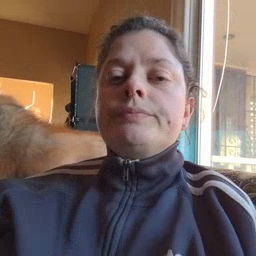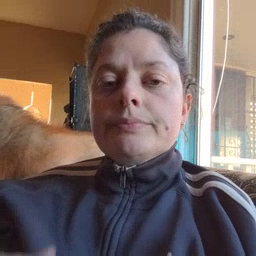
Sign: thirsty